Question: I have two dialogs, 'FormA' and 'FormB'. I use the following code to show (modeless) 'FormB'. The code is a button click executed from 'FormA'.
'''
private void button_Click(object sender, EventArgs e)
{
FormB fB = new FormB();
fB.Show(this); // FormA is the owner of FormB
}
'''
The problem is that when 'FormB' is over 'FormA' on the screen, if I click 'FormA', it is activated, but not brought to front. Actually FormB is always over FormA

Do you know why, and how to change this behavior, without remove the owner property?
This is a simplification of my problem. In the real problem, FormA is a Windows Explorer window, and FormB is a managed WinForm, but the behavior is the same. If I do not pass the IWin32Window to 'Show()', it works fine, but If I close A, B is not closed and it does not respond to events (see the following <URL>.
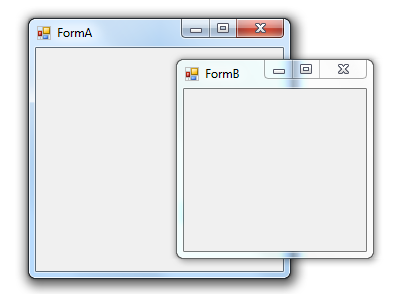
Answer: You cant do this without removing the owner property.
Owned forms are also never displayed behind their owner form.
Source: <URL>
For your specific problem why do you not listen for the Close Event and then explicitly close your own form?